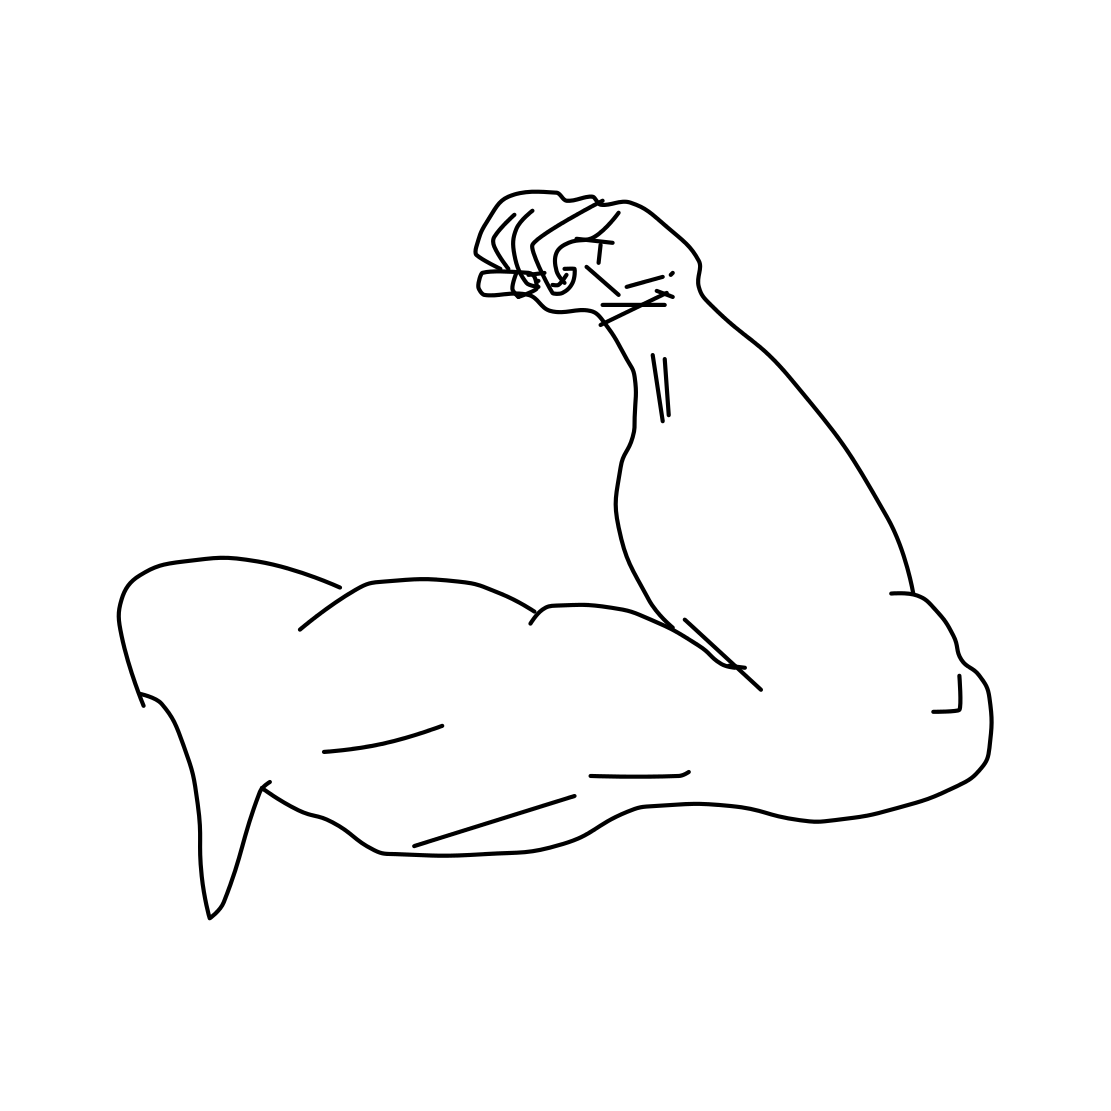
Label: arm